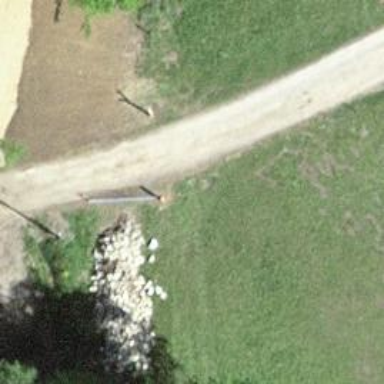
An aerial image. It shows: Gate.